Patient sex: M
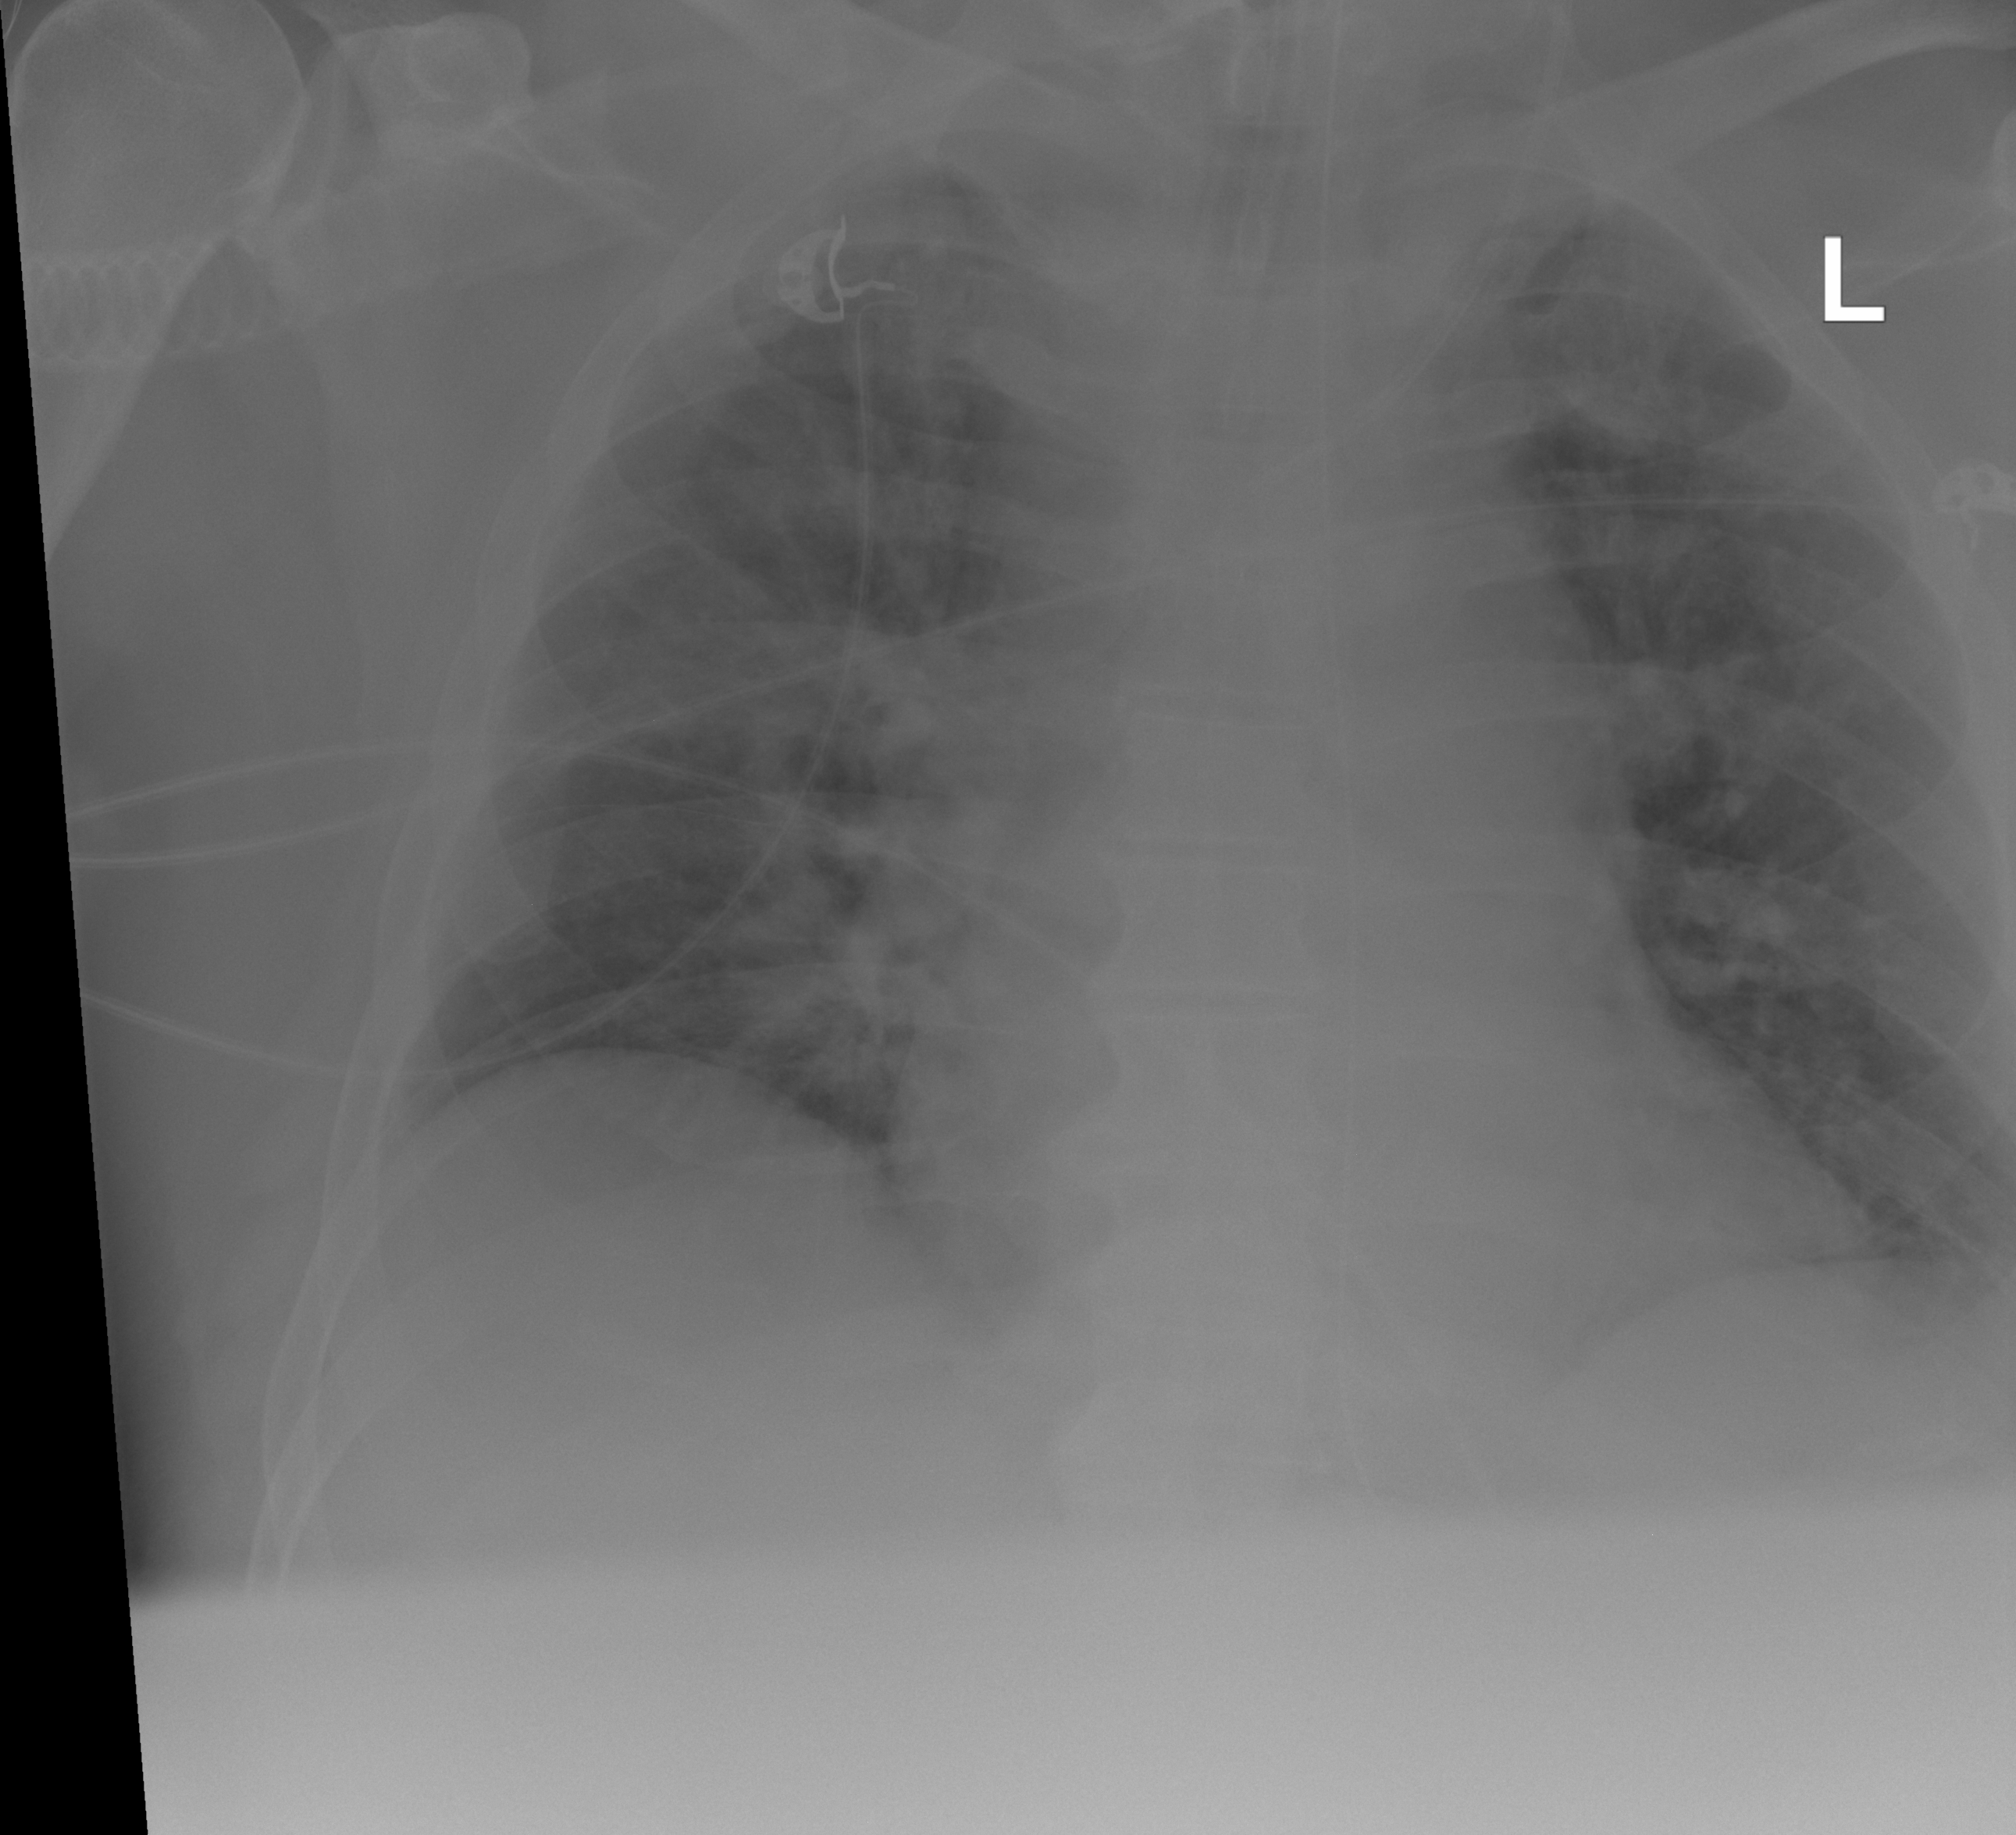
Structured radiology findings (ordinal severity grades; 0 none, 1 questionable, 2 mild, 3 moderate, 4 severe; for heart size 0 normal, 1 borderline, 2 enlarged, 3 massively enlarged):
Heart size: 0
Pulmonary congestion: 1
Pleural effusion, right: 0
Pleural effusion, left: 0
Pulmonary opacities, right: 2
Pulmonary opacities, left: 0
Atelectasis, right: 2
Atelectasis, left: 0